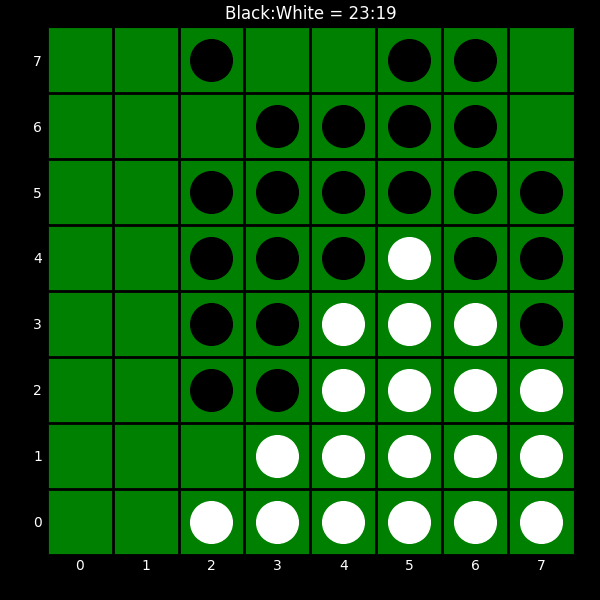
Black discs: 23
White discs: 19